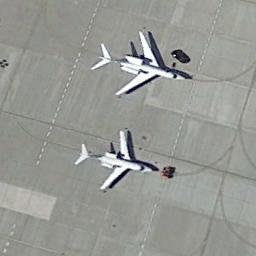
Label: airplane